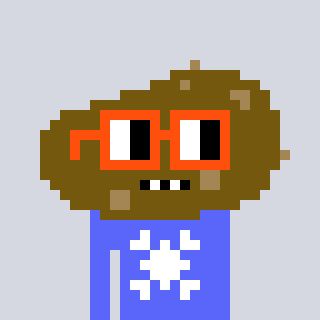
a pixel art character with square orange glasses, a potato-shaped head and a purple-colored body on a cool background